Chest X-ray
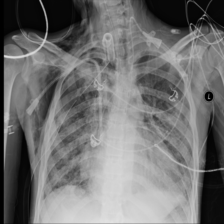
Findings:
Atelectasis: negative
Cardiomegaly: negative
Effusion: negative
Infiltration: negative
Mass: negative
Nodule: negative
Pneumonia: negative
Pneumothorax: positive
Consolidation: negative
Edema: negative
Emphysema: positive
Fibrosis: negative
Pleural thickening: negative
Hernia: negative